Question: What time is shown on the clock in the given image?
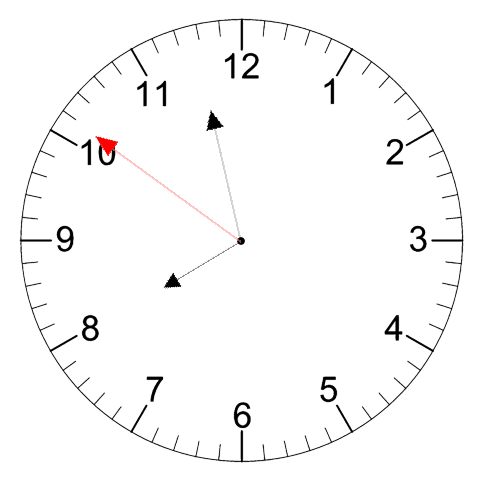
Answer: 07:57:51